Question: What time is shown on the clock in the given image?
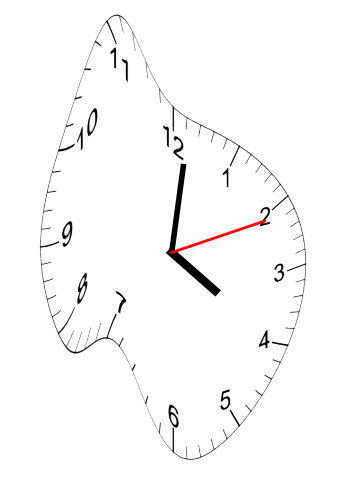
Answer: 04:01:11